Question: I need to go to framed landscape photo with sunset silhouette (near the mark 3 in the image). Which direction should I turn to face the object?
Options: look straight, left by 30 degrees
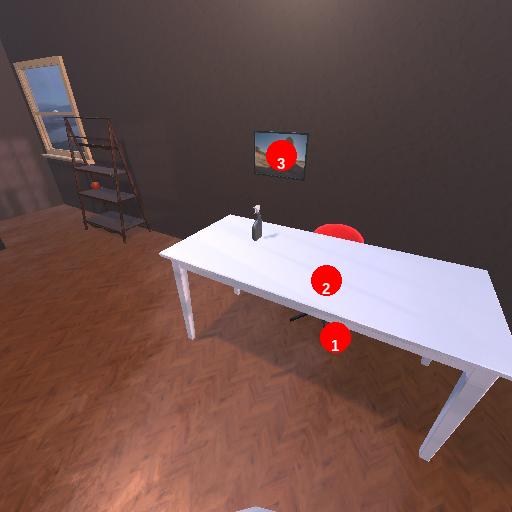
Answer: look straight